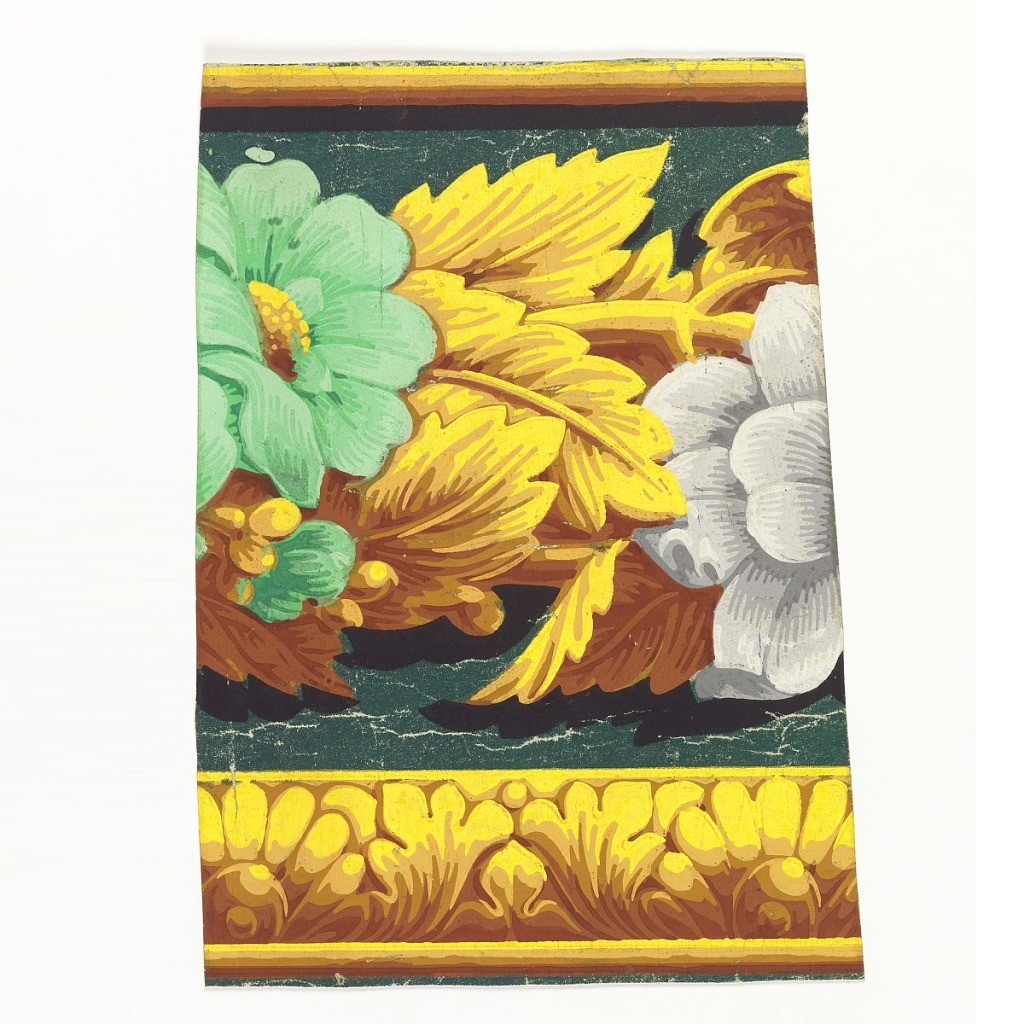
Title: Border
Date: ca. 1835
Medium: Block-printed
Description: Floral border with green and white flowers, above band of acanthus leaves and pearls printed in shades of ocher.